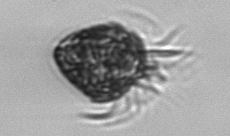
Label: Strombidium_morphotype2